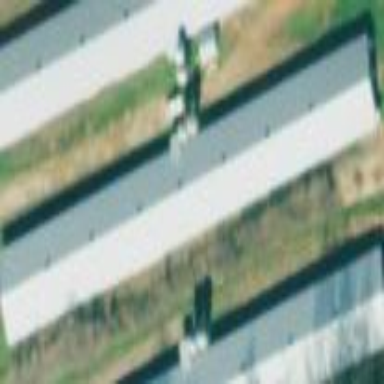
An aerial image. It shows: Poultry house.